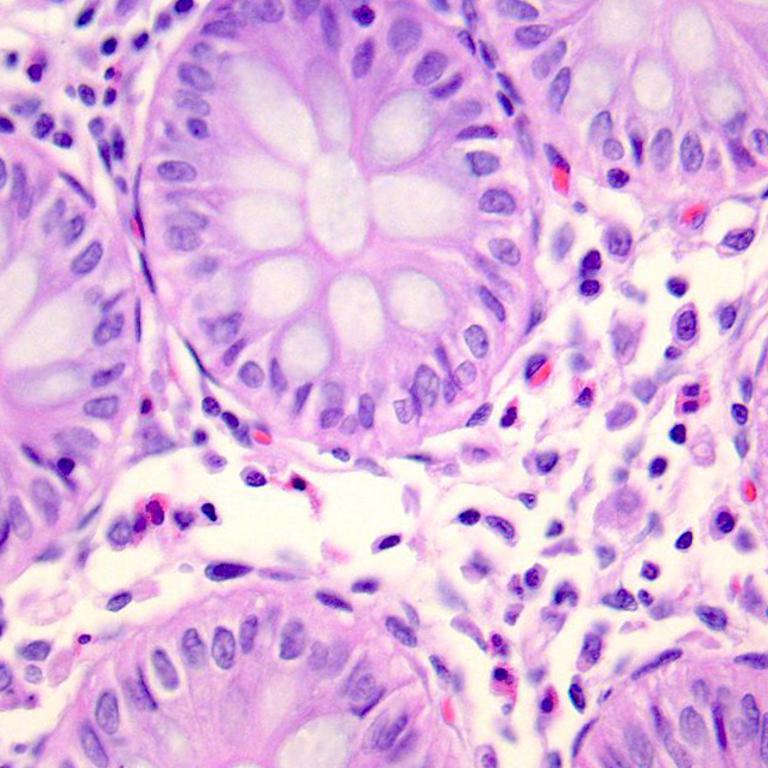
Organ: colon
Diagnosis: benign